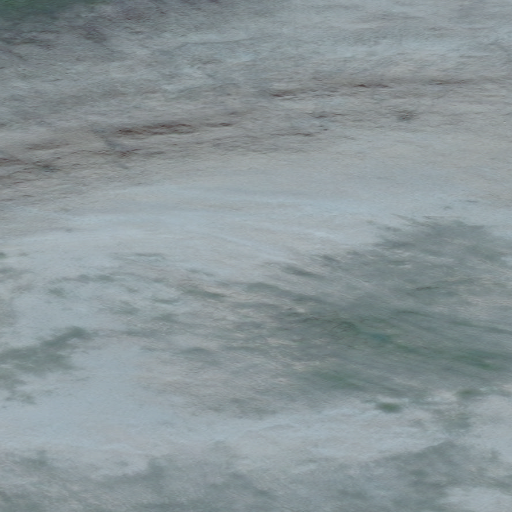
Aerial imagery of mountain in Alaska named Avenak Mountain containing only unknown